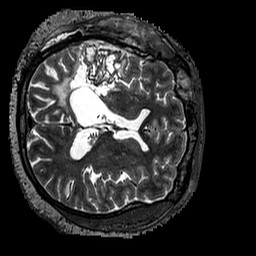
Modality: T2w
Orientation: axial
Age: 49
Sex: male
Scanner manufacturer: siemens
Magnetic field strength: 3 T
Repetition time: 3.2 s
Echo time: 0.567 s